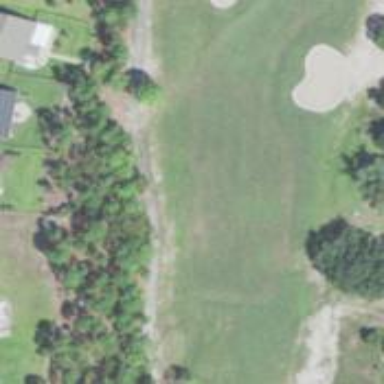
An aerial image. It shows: Path used for both walking and golf.